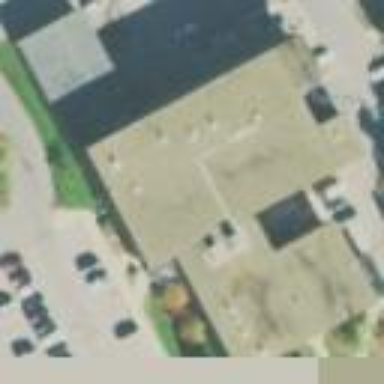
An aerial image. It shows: Police building.